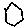
Label: hexagon